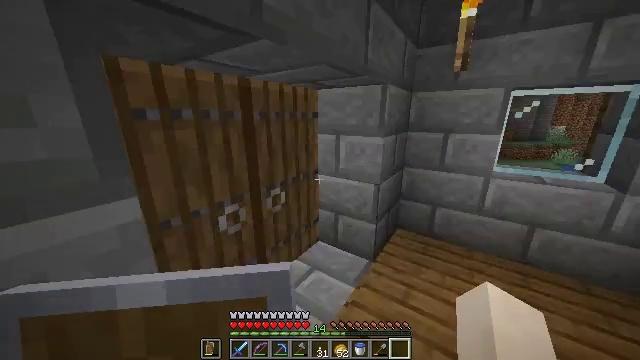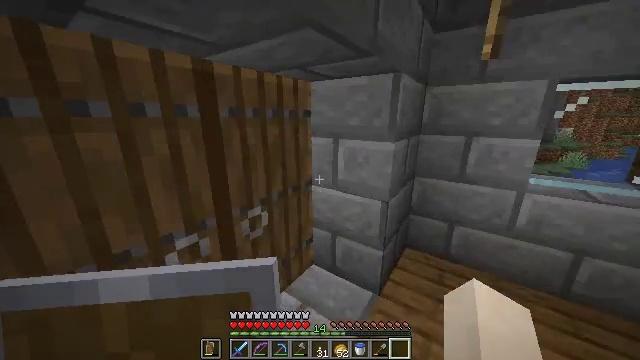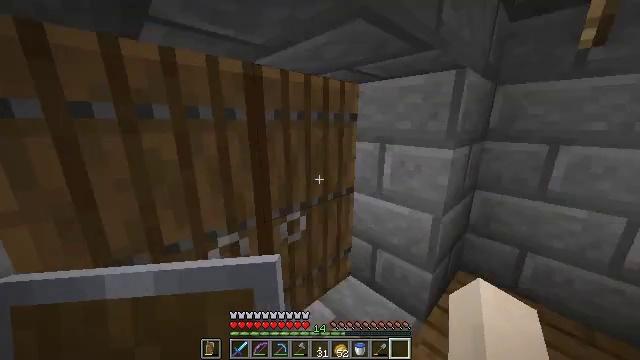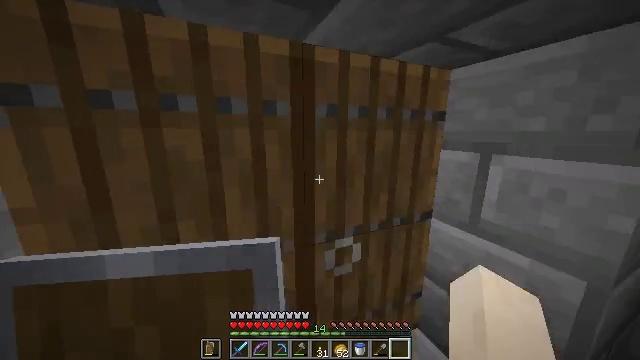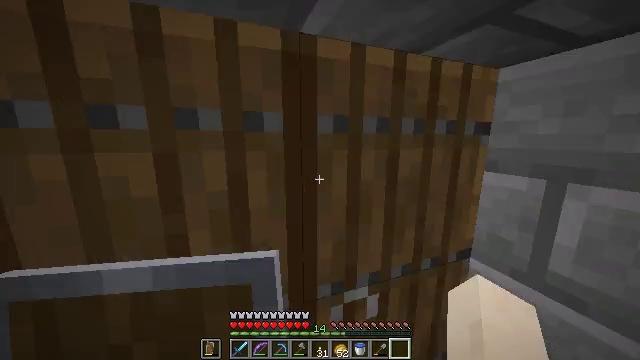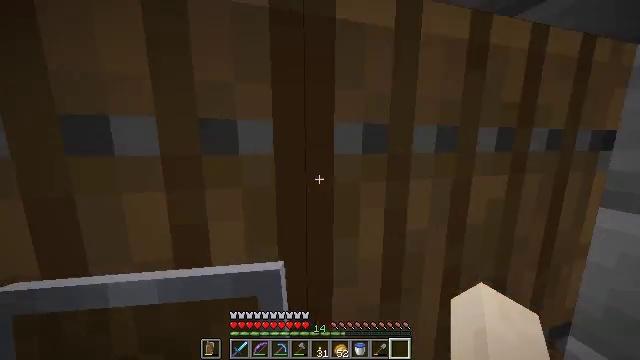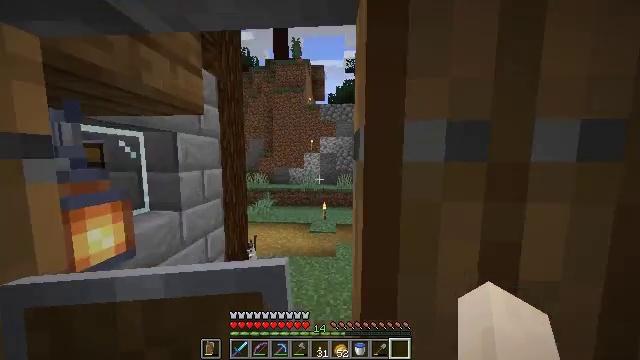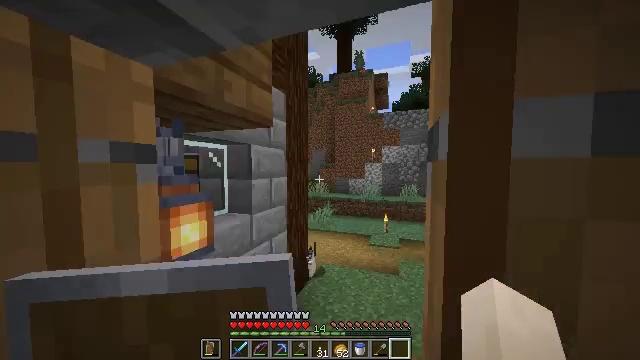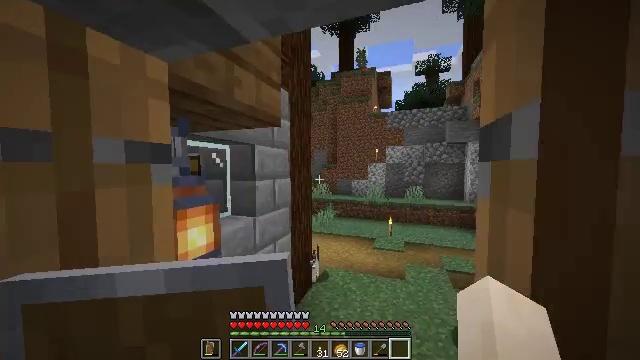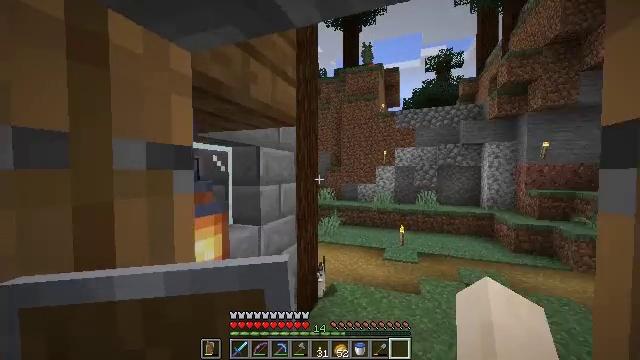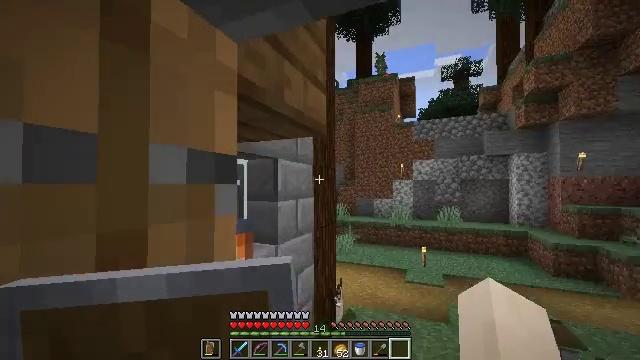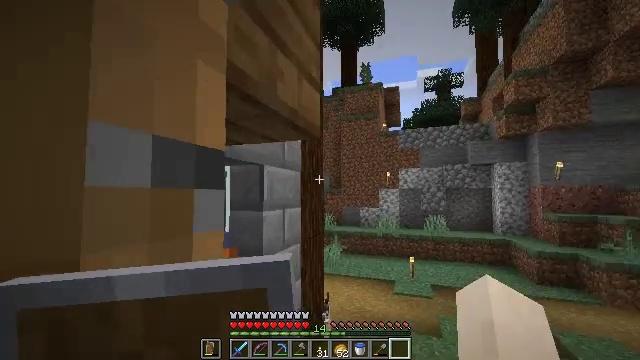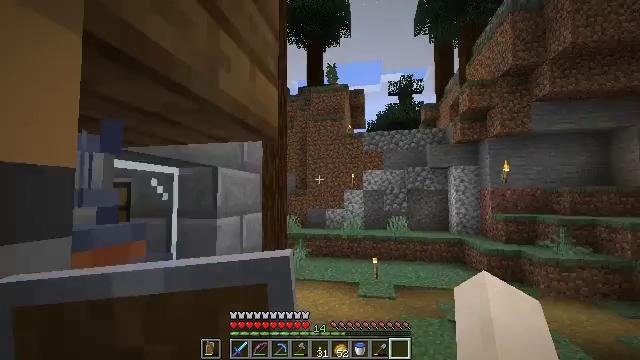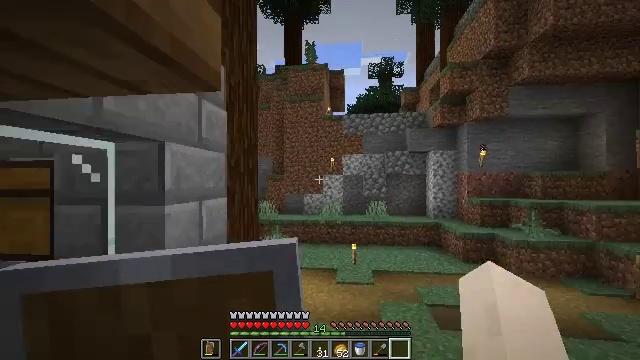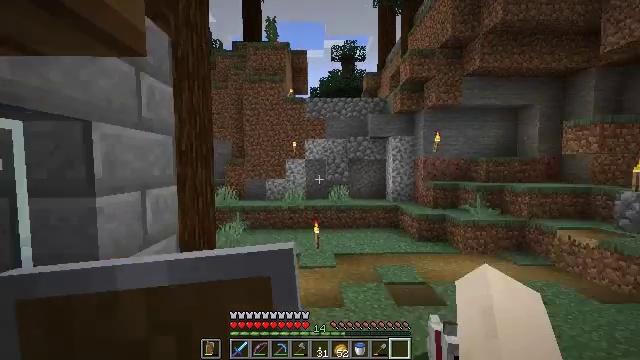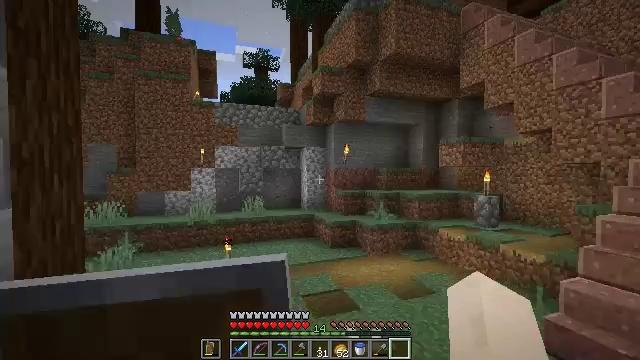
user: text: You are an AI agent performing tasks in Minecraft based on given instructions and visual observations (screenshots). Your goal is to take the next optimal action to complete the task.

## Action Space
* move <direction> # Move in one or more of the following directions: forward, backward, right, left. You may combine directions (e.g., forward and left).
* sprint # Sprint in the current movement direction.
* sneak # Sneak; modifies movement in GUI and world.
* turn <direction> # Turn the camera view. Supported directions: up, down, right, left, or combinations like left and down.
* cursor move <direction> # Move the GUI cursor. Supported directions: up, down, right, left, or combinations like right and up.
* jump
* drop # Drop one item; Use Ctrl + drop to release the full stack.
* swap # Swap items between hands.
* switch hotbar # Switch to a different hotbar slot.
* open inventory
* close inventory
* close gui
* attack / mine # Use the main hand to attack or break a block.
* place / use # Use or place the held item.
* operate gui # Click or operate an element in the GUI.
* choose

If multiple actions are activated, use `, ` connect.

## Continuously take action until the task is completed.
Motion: motion action
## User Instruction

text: Break the melon to get slices.
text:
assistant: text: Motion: move forward
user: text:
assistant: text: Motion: move forward, sprint, turn left and up
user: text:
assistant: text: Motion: move forward, sprint, turn left and up
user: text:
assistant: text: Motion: move forward, turn left and up
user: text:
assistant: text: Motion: move forward, turn left and up
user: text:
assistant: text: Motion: move forward, turn left and up
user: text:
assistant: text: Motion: move forward and move left, turn left and up
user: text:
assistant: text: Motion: move forward and move left
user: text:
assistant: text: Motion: move forward and move left, turn up
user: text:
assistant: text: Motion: move forward, turn left and up
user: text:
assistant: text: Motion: move forward, turn right and up
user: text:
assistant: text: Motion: move forward, sprint, turn right
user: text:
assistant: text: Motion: move forward, sprint, turn right and down
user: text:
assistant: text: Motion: move forward, sprint, turn right and down
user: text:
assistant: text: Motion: move forward, sprint, turn right and up
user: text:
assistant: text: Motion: move forward, sprint, turn right
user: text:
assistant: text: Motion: move forward
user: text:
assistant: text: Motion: move forward, sprint, turn right
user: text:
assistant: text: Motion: move forward, sprint, turn right and up
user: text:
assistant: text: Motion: move forward, turn right and up
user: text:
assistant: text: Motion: move forward, turn right and up
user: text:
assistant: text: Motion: move forward, turn right and up
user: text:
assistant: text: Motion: move forward, sprint, turn right
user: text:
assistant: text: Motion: move forward, sprint, turn right and down
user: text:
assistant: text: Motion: move forward, turn right
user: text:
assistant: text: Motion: move forward, turn right
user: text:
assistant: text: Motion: move forward
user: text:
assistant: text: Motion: move forward
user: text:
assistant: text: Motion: move forward, sprint, turn left
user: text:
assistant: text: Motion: move forward, sprint, turn left